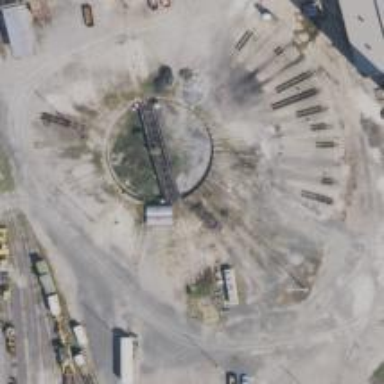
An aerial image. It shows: Railway yard used for servicing trains.